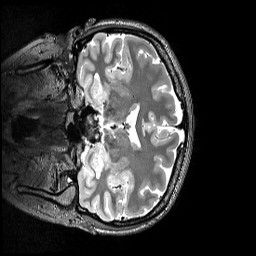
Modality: T2w
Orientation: coronal
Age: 27
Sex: female
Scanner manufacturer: siemens
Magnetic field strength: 3 T
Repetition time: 3.2 s
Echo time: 0.565 s